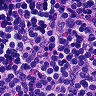
Metastatic tissue present: no